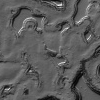
Atmospheric dust classification: not_dusty